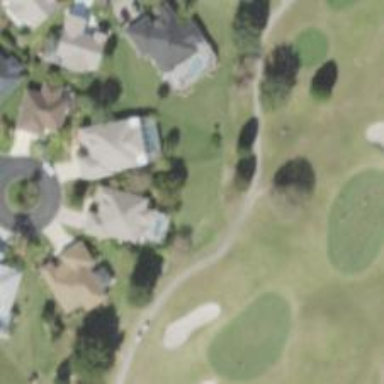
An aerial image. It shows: Path for golf carts.